Question: This question seems to be here asked many times, but the details are so different for each requester that it seems a different answer is needed each time. Here is my story.
These are my data-bearing classes. The Offer contains a list of Filter objects in the filter attribute:.
'''
public class Offer implements Serializable {
@Id
@GeneratedValue(strategy=GenerationType.AUTO)
@Column(name="id")
private Long id = null;
@Column(name="title")
private String title = null;
[snip]
@ManyToMany(fetch=FetchType.EAGER)
@JoinTable(name = "offer_filter",
joinColumns = { @JoinColumn(name = "offer_id", nullable = false, updatable = false) },
inverseJoinColumns = { @JoinColumn(name = "filter_id", nullable = false, updatable = false) })
private List<Filter> filters;
[snip]
}
public class Filter implements Serializable {
@Id
@GeneratedValue(strategy=GenerationType.AUTO)
@Column(name="id")
private Long id;
@NotBlank
@Length(max=100)
@Column(name="text")
private String text;
[snip]
@Transient
private boolean owned = false;
[snip]
}
'''
The simple controller sends the offerEdit.jsp page, with a fully-populated Offer object. The object contains a list of Filters. Because of the owned attribute, only one of the three Filters is pre-checked. This simulates my eventual plan, where the list of Filters is the whole universe and what the Offer owns is a subset.
Note the annotations, that the Offer has the filter list going to the web page but doesn't see it coming back.
'''
public class OfferController {
[snip]
@RequestMapping(value = "/edit", method = RequestMethod.GET)
public String getEdit(@RequestParam("id") Long id, Model model, HttpSession session) {
Offer offerAttribute = offerService.get(id);
// At this point, offerAttribute.filters has three elements.
// Mockup -- tells web page that only the middle one of the three Filters should be checked.
List<Filter> filters = offer.getFilters();
Filter filter = filters.get(1);
filter.setOwned(true);
model.addAttribute("offerAttribute", offerAttribute);
return "offer/offerEdit";
}
@RequestMapping(value = "/edit", method = RequestMethod.POST)
public String postEdit(@RequestParam("id") Long id, @Valid @ModelAttribute("offerAttribute") Offer offerAttribute, BindingResult result, HttpSession session, Model model) {
// At this point, offerAttribute.filters is null.
if(result.hasErrors()) {
result.reject("offer.invalidFields");
return "offer/offerEdit";
}
offerAttribute.setId(id);
offerService.edit(offerAttribute);
return "redirect:/offer/list";
}
[snip]
}
'''
The web page has this for its checkbox section. I use form:checkbox over form:checkboxes because I want to use a table,
'''
[snip]
<form:form modelAttribute="offerAttribute" method="POST" action="${saveUrl}">
<table>
<tr>
<td></td>
<td><form:hidden path="id" /></td>
</tr>
<tr>
<td><form:label path="title">Title:</form:label></td>
<td><form:input path="title" size="80" /></td>
<td><form:errors path="title" cssClass="error" /></td>
</tr>
[snip]
</table>
<table>
</table>
<table>
<c:forEach items="${offerAttribute.filters}" var="filter">
<tr>
<td><form:checkbox
path="filters"
label="${filter.text}"
value="${filter.id}"
checked="${filter.owned ? 'true' : ''}" />
</td>
</tr>
</c:forEach>
</table>
[snip]
'''
The displayed web page has three filter checkboxes displayed, with just the middle checkbox filled in.

For the returned list, I expect the server to get only the middle checkbox, which is just what I want.
Here is what the generated checkboxes look like as source:
'''
<table style="border: 1px solid; width: 100%; text-align:left;">
<tr>
<td>
<input id="filters1" name="filters" type="checkbox" value="1"/>
<label for="filters1">Adults (18+) desired, please</label>
<input type="hidden" name="_filters" value="on"/>
</td>
</tr>
<tr>
<td>
<input id="filters2" name="filters" checked="true" type="checkbox" value="2"/>
<label for="filters2">Quiet audiences, please</label>
<input type="hidden" name="_filters" value="on"/>
</td>
</tr>
<tr>
<td>
<input id="filters3" name="filters" type="checkbox" value="4"/>
<label for="filters3">Filter Text First</label>
<input type="hidden" name="_filters" value="on"/>
</td>
</tr>
</table>
'''
My checkbox is set, and in the HTML. To restate my question,
Thanks for any answers,
Jerome.
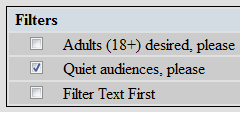
Answer: After a lot of web research and different debugging sessions, I came up with a configuration I can live with.
In my controller I provide a model attribute of "filterList", containing List. The "offerAttribute" is an Offer object, containing List filters.
The view has this sequence:
'''
<table>
<c:forEach items="${filterList}" var="filter" varStatus="status">
<tr>
<td><input type="checkbox" name="filters[${status.index}].id"
value="${filter.id}"
${filter.owned ? 'checked' : ''} /> ${filter.text}
</td>
</tr>
</c:forEach>
</table>
'''
When the POST is done the ownerAttribute.filters list is just as long as the original filterList object that created the checkboxes. The checked ones contains a Filter.id value. The unchecked ones contain a null. (That is, the returned filters list is "sparse".) If the user clicks on just a few checkboxes then I must parse the returned list to find those that were chosen.
Once I know the ID values of the checked-on filters, I fetch each of them through Hibernate, put them into my reconstructed Offer object and then persist them to the database.
I realize that I'm not (currently) using the form:checkbox. But it works, and I'm pressed for time here. I'll come back later, perhaps, and see what form:checkbox can do for me.